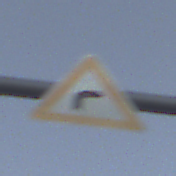
Verkehrszeichen: KurveRechts
Umgebung: Outdoor, Nature
Tageszeit: SunriseSunset
Wetter: PartlyCloudy
Licht: Natural
Jahreszeit: NotSpecified
Kontrast: LowContrast